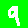
Digit: 9